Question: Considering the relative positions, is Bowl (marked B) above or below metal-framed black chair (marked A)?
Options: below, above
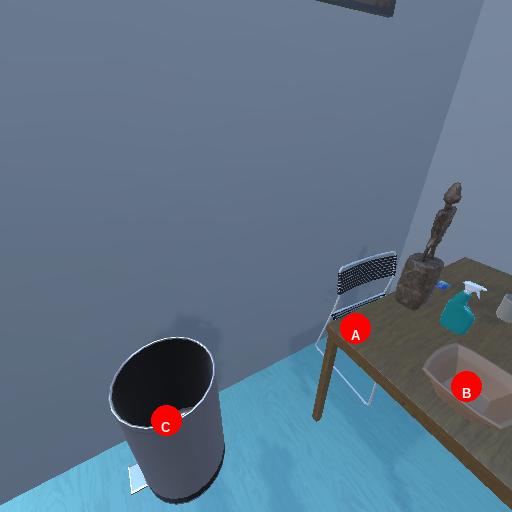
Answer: below